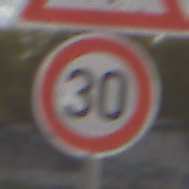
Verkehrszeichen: Geschwindigkeit30
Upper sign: FlugbetriebLinks
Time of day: MorningAfternoon
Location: Outdoor (Suburban)
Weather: PartlyCloudy
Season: NotSpecified
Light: Natural